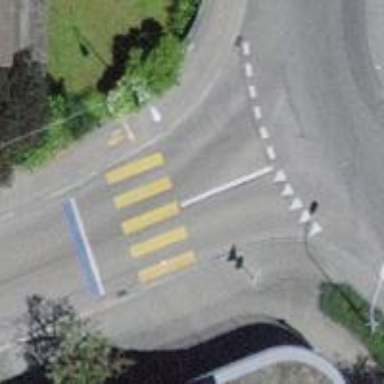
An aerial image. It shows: Uncontrolled zebra crossing with zebra markings.